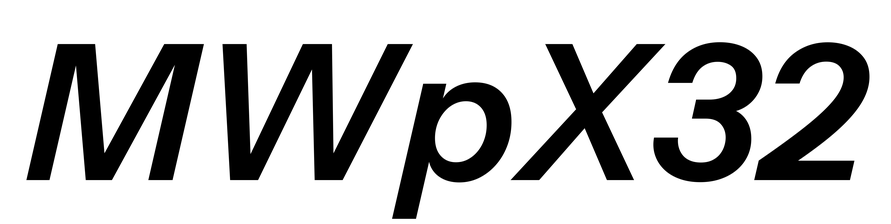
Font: InstrumentSans-Italic_SemiBold_Italic